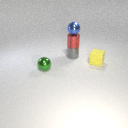
small green metal sphere to the left of small yellow rubber cube